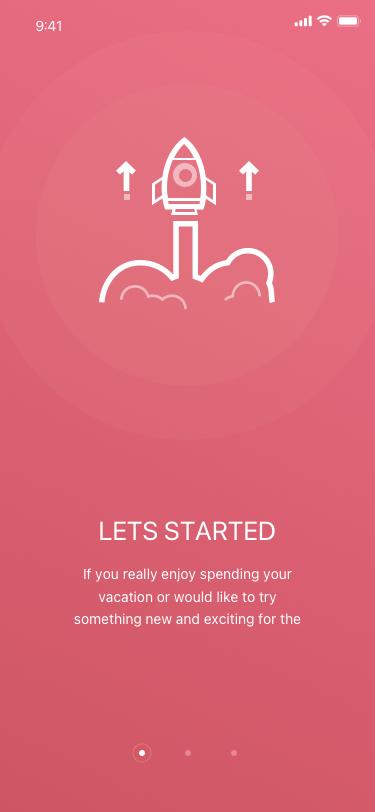
Text in this UI design:
If you really enjoy spending your vacation or would like to try something new and exciting for the first time
LETS STARTED